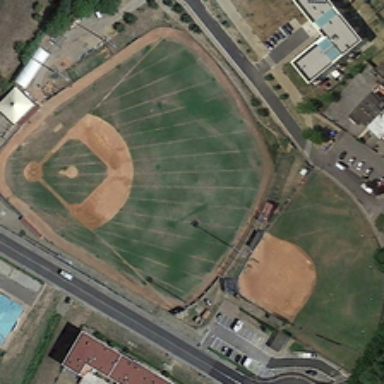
Two baseball fields are surrounded by some buildings and several green trees .